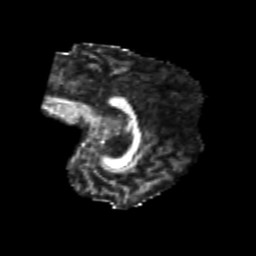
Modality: FA
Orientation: sagittal
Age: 23
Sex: female
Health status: healthy
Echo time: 0.074 s